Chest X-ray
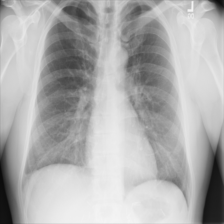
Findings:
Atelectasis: negative
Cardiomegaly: negative
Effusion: negative
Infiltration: negative
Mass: negative
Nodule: negative
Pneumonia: negative
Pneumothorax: negative
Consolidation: negative
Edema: negative
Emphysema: negative
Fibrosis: negative
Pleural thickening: negative
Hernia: negative